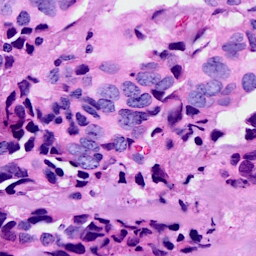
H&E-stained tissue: Breast